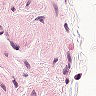
Metastatic tissue present: no